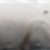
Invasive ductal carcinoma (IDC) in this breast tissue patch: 0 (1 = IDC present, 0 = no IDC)